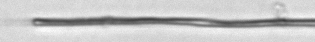
Label: fiber